Question: I tried to solve my Problem for a few days now and just can't get behind it. I try to do an SSL Connection with the Boost::Asio Library and OpenSSL. There is an Example Code, how to do this: <URL>
It builds and runs fine and even the verifying seems to work, but when I send a simple request, nothing happens for quite a long time, and then i get an error Message: "Read Failed: short read". I guess, I'm just doing the request line itself wrong, but i can't figure out how it has to be. I tried both the following lines:
'''
GET / HTTP/1.1<CR><LF>Host: www.google.de<CR><LF>Connection: close<CR><LF><CR><LF>
GET / HTTP/1.1
Host: www.google.de
Connection: close
'''
I can't post images, because this is my first Post, but you can find the cmd-Window here:
Thanks in Advance!
Update: I got it to work! :D Big thanks to sehe, i just had to change line 77 in your code from:
'''
size_t request_length = strlen(request_);
'''
to:
'''
size_t request_length = strlen(raw);
'''
Now it works just fine, thx for your help :)
I still don't understand, why the boost example code isn't working as intended for me..
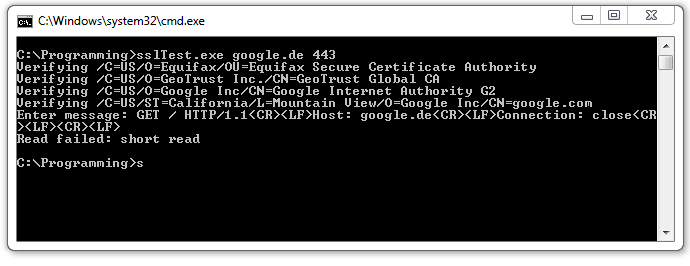
Answer: Hah!
I've found more time and looked at it again. My code here (<URL> was already correct. Except for one really simple bug:
'''
size_t request_length = strlen(request_);
'''
Looks innocuous, no? Except... 'request_' was uninitialized at this point. It needed to be (in context):
'''
static char const raw[] = "GET / HTTP/1.1
Host: www.google.de
Connection: close
";
static_assert(sizeof(raw)<=sizeof(request_), "too large");
size_t request_length = strlen(raw);
std::copy(raw, raw+request_length, request_);
'''
Of course, this problem did not exist in the official Boost sample you linked to (as it reads directly into the request buffer with 'std::cin.getline'). However, like me, you might have made the same beginner's mistake.
Hope this helps.
Attached is a fully working demo that you van even switch to use HTTPS or not using preprocessor directive:
'''
#define SEHE_USE_SSL
'''
Note also, I used
'''
ctx.set_default_verify_paths();
'''
so you can use the default root authority certificates registered on your machine (if your openssl installation has it).
### Full Code
'''
#define SEHE_USE_SSL
#define BOOST_ASIO_ENABLE_HANDLER_TRACKING
#include <cstdlib>
#include <iostream>
#include <iomanip>
#include <boost/bind.hpp>
#include <boost/asio.hpp>
#include <boost/asio/ssl.hpp>
class client
{
public:
client(boost::asio::io_service& io_service,
boost::asio::ssl::context& context,
boost::asio::ip::tcp::resolver::iterator endpoint_iterator)
: socket_(io_service
#ifdef SEHE_USE_SSL
, context)
{
socket_.set_verify_mode(boost::asio::ssl::verify_peer);
socket_.set_verify_callback(
boost::bind(&client::verify_certificate, this, _1, _2));
#else
)
{
(void) context;
#endif
boost::asio::async_connect(socket_.lowest_layer(), endpoint_iterator,
boost::bind(&client::handle_connect, this,
boost::asio::placeholders::error));
}
bool verify_certificate(bool preverified,
boost::asio::ssl::verify_context& ctx)
{
// The verify callback can be used to check whether the certificate that is
// being presented is valid for the peer. For example, RFC 2818 describes
// the steps involved in doing this for HTTPS. Consult the OpenSSL
// documentation for more details. Note that the callback is called once
// for each certificate in the certificate chain, starting from the root
// certificate authority.
// In this example we will simply print the certificate's subject name.
char subject_name[256];
X509* cert = X509_STORE_CTX_get_current_cert(ctx.native_handle());
X509_NAME_oneline(X509_get_subject_name(cert), subject_name, 256);
std::cout << "Verifying " << subject_name << "
";
return true || preverified;
}
void handle_connect(const boost::system::error_code& error)
{
#ifdef SEHE_USE_SSL
if (!error)
{
socket_.async_handshake(boost::asio::ssl::stream_base::client,
boost::bind(&client::handle_handshake, this,
boost::asio::placeholders::error));
}
else
{
std::cout << "Connect failed: " << error.message() << "
";
}
#else
handle_handshake(error);
#endif
}
void handle_handshake(const boost::system::error_code& error)
{
if (!error)
{
std::cout << "Enter message: ";
static char const raw[] = "GET / HTTP/1.1
Host: www.google.de
Connection: close
";
static_assert(sizeof(raw)<=sizeof(request_), "too large");
size_t request_length = strlen(raw);
std::copy(raw, raw+request_length, request_);
{
// used this for debugging:
std::ostream hexos(std::cout.rdbuf());
for(auto it = raw; it != raw+request_length; ++it)
hexos << std::hex << std::setw(2) << std::setfill('0') << std::showbase << ((short unsigned) *it) << " ";
std::cout << "
";
}
boost::asio::async_write(socket_,
boost::asio::buffer(request_, request_length),
boost::bind(&client::handle_write, this,
boost::asio::placeholders::error,
boost::asio::placeholders::bytes_transferred));
}
else
{
std::cout << "Handshake failed: " << error.message() << "
";
}
}
void handle_write(const boost::system::error_code& error,
size_t /*bytes_transferred*/)
{
if (!error)
{
std::cout << "starting read loop
";
boost::asio::async_read_until(socket_,
//boost::asio::buffer(reply_, sizeof(reply_)),
reply_, '
',
boost::bind(&client::handle_read, this,
boost::asio::placeholders::error,
boost::asio::placeholders::bytes_transferred));
}
else
{
std::cout << "Write failed: " << error.message() << "
";
}
}
void handle_read(const boost::system::error_code& error, size_t /*bytes_transferred*/)
{
if (!error)
{
std::cout << "Reply: " << &reply_ << "
";
}
else
{
std::cout << "Read failed: " << error.message() << "
";
}
}
private:
#ifdef SEHE_USE_SSL
boost::asio::ssl::stream<boost::asio::ip::tcp::socket> socket_;
#else
boost::asio::ip::tcp::socket socket_;
#endif
char request_[1024];
//char reply_ [1024];
boost::asio::streambuf reply_;
};
int main(int argc, char* argv[])
{
try
{
if (argc != 3)
{
std::cerr << "Usage: client <host> <port>
";
return 1;
}
boost::asio::io_service io_service;
boost::asio::ip::tcp::resolver resolver(io_service);
boost::asio::ip::tcp::resolver::query query(argv[1], argv[2]);
boost::asio::ip::tcp::resolver::iterator iterator = resolver.resolve(query);
boost::asio::ssl::context ctx(boost::asio::ssl::context::sslv23);
ctx.set_default_verify_paths();
client c(io_service, ctx, iterator);
io_service.run();
}
catch (std::exception& e)
{
std::cerr << "Exception: " << e.what() << "
";
}
return 0;
}
'''